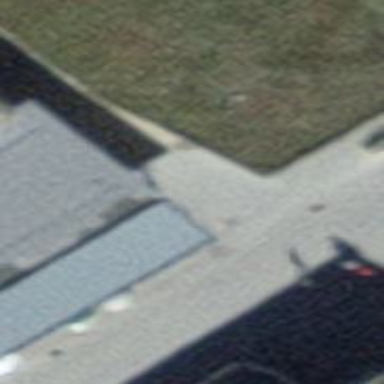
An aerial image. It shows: Taxi stand.